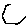
Label: hexagon